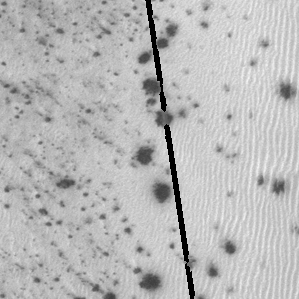
Label: frost